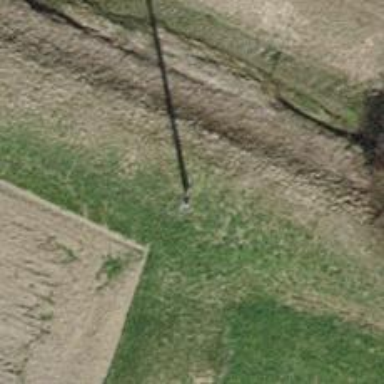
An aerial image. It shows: Concrete power pole.